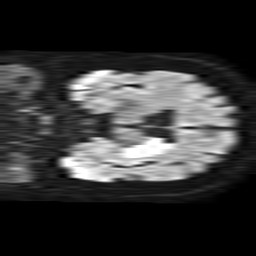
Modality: TRACE
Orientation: coronal
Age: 80
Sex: female
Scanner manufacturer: philips
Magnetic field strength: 1.5 T
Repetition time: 4.6 s
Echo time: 0.08517 s